Aerial crown-view tile of a tropical tree (Barro Colorado Island, Panama), acquired 20250915:
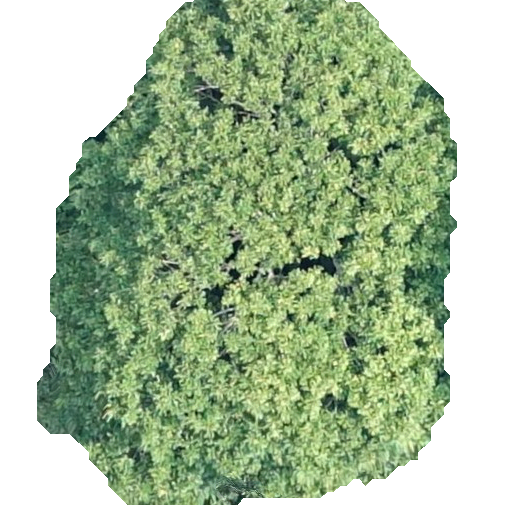
Species: Dipteryx oleifera
GBIF accepted scientific name: Dipteryx oleifera
Crown area: 250.912 m²